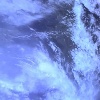
Label: cloud